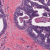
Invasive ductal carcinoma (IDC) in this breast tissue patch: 0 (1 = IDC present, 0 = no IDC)